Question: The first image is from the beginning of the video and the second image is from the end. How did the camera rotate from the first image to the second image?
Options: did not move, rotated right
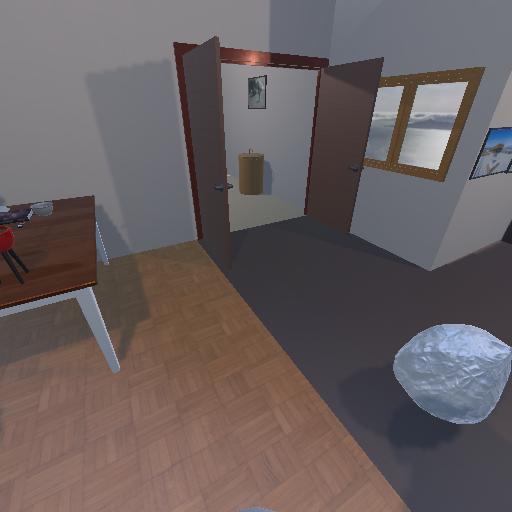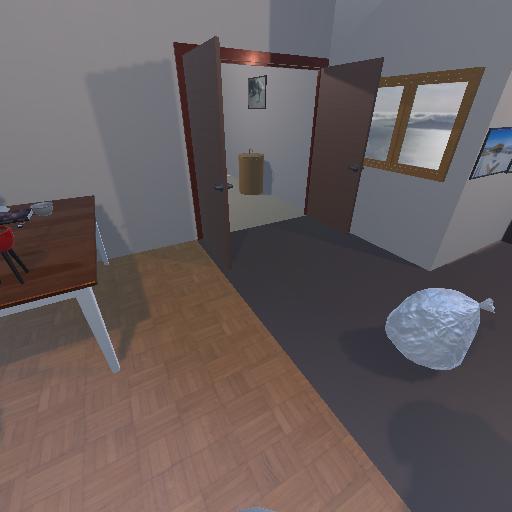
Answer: did not move